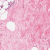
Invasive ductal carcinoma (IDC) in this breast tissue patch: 0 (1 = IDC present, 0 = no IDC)